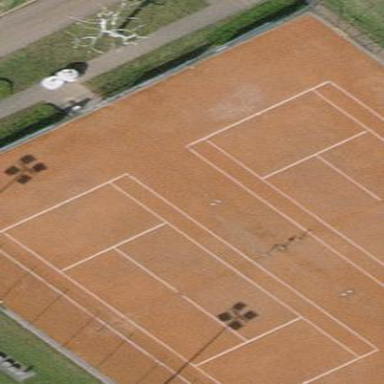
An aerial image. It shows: Tennis court in leisure pitch.